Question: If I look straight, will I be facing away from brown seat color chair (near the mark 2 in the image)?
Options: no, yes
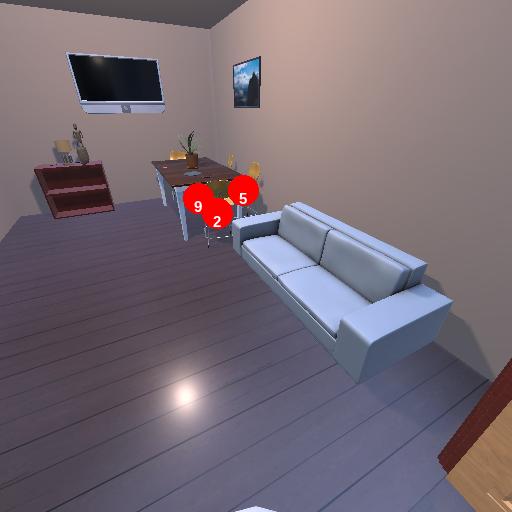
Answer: no